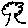
Label: tree